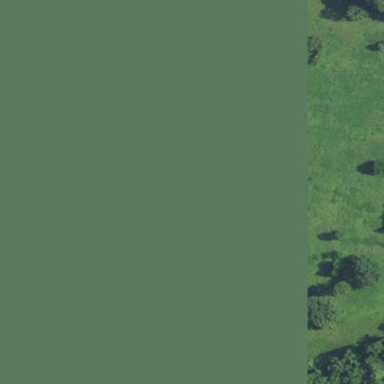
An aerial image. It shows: Beautiful meadow.